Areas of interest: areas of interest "Broad Era Shopping Plaza"
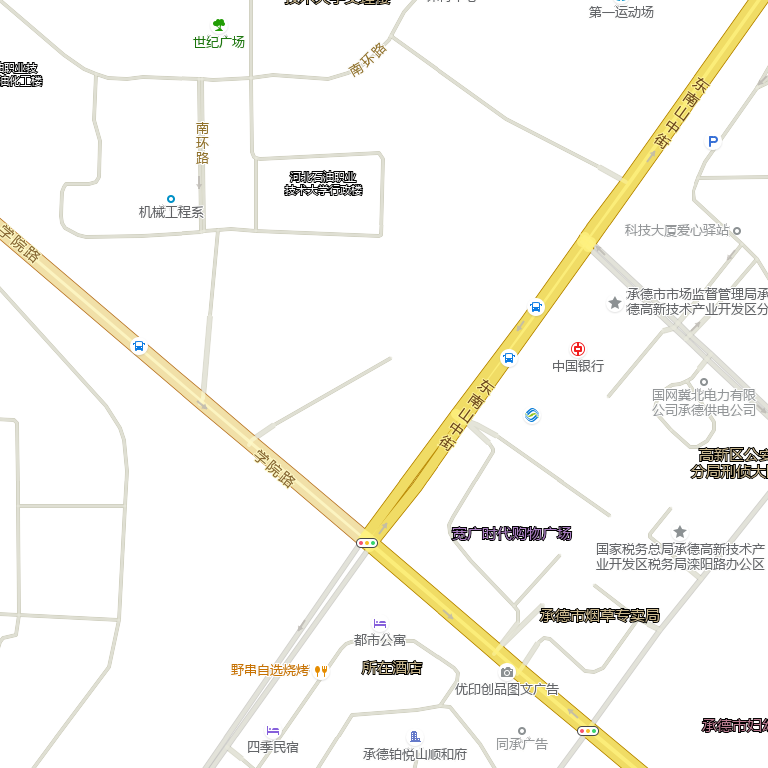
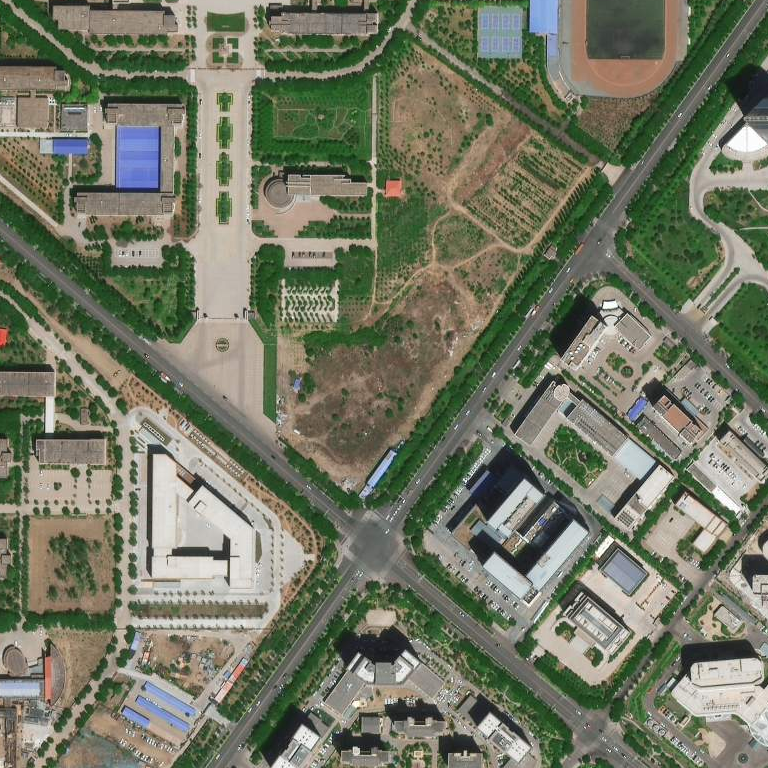